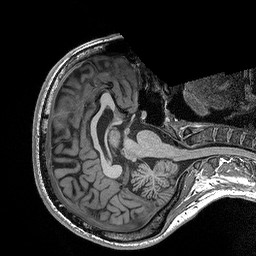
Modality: T1w
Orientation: axial
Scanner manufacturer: siemens
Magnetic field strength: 3 T
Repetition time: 2.3 s